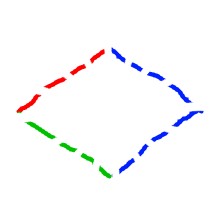
Shape: rhombus